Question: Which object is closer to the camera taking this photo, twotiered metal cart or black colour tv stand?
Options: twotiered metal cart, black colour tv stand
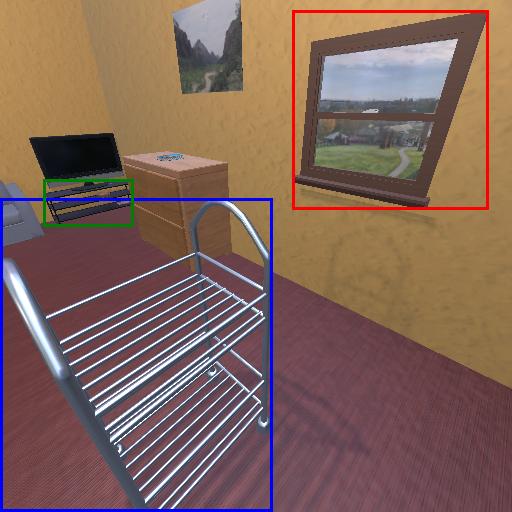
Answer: twotiered metal cart